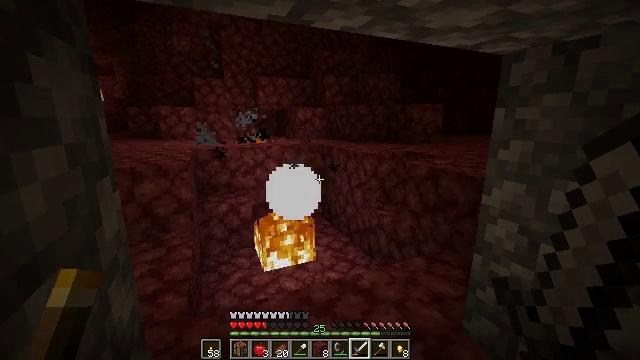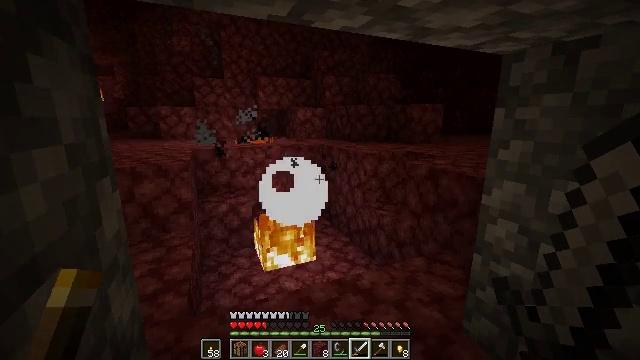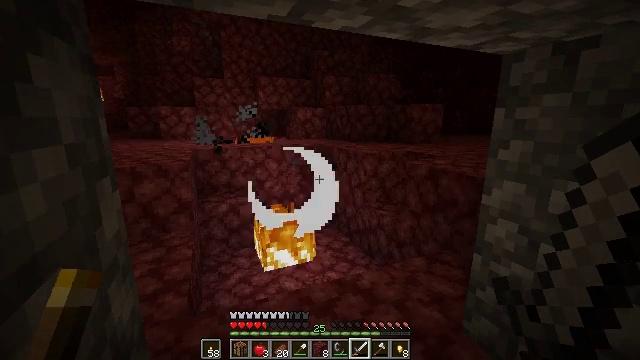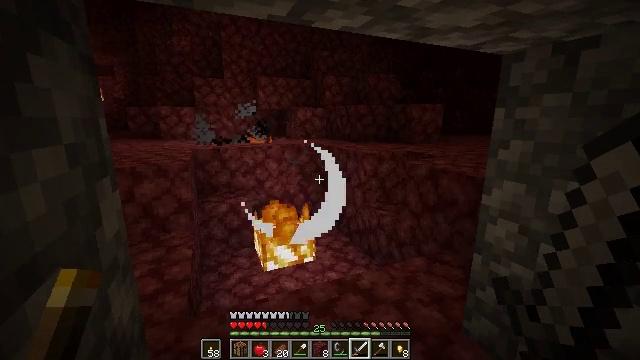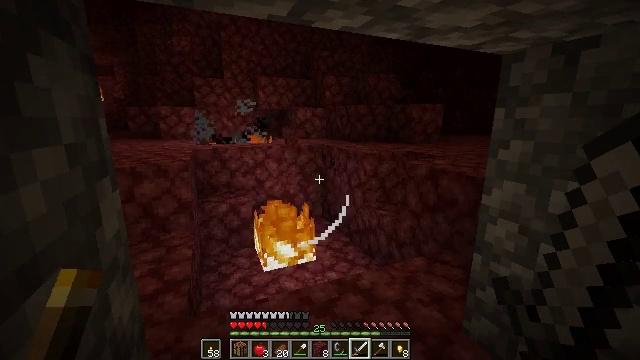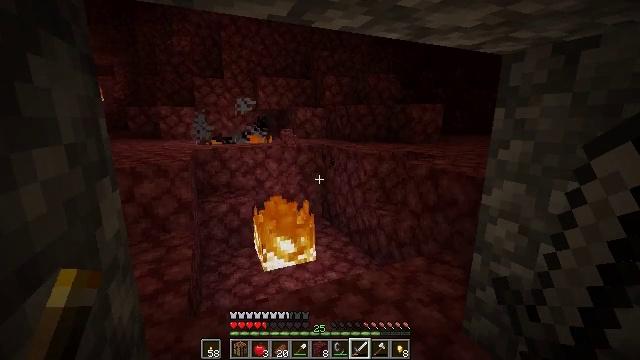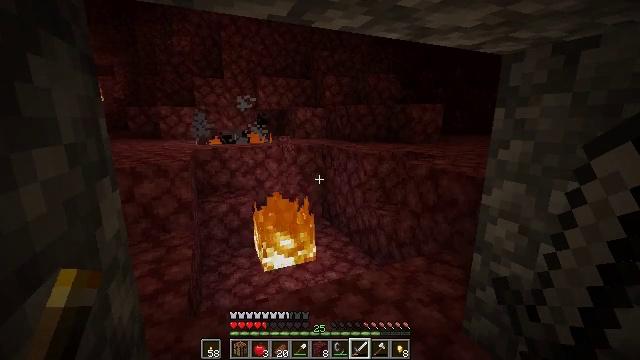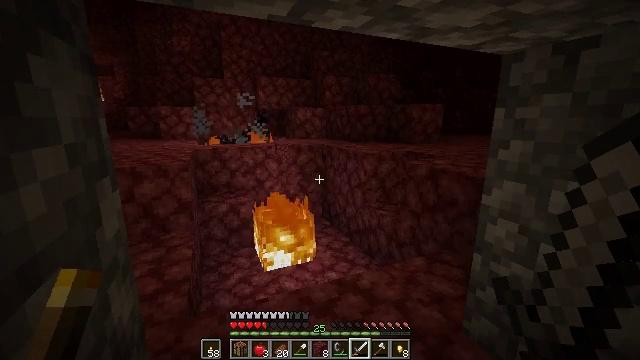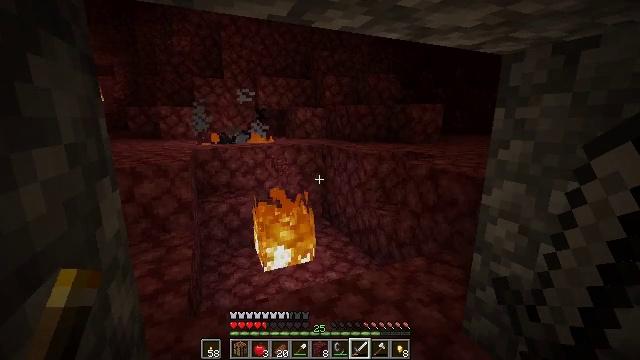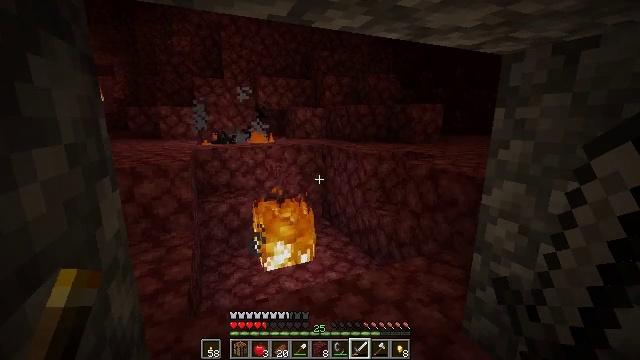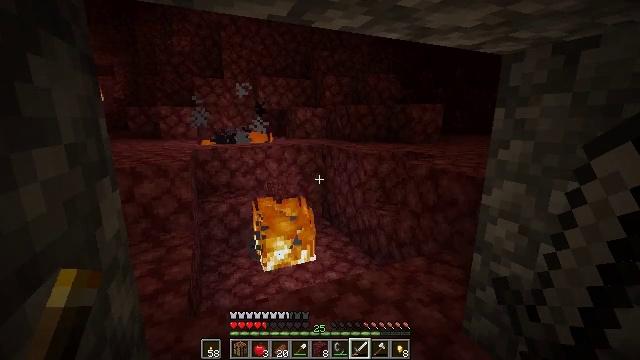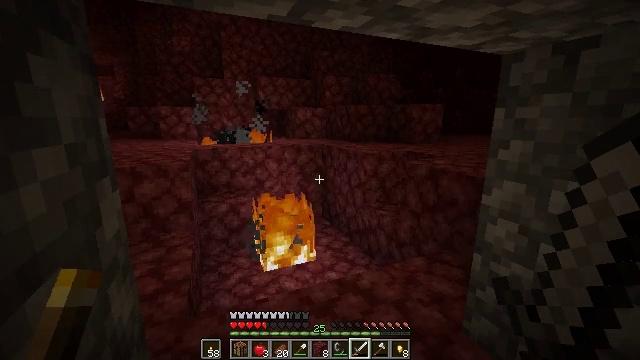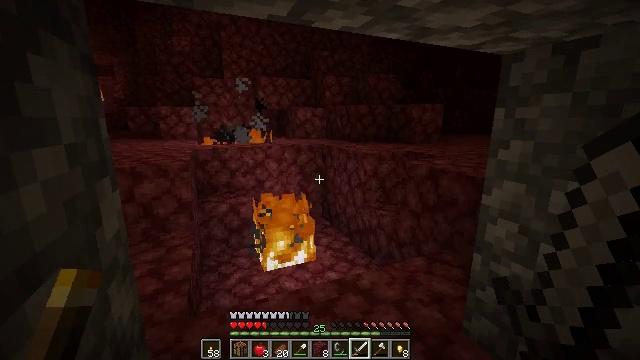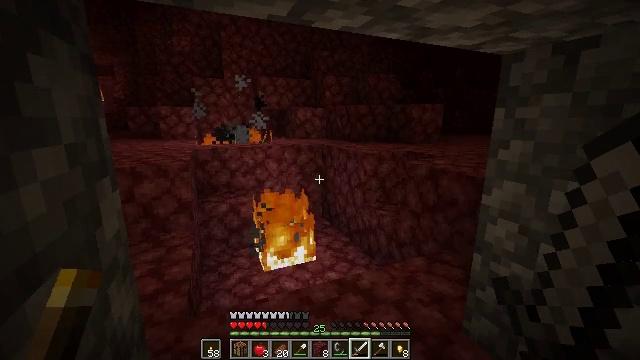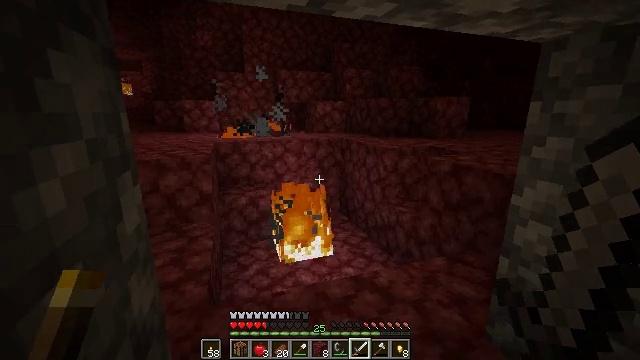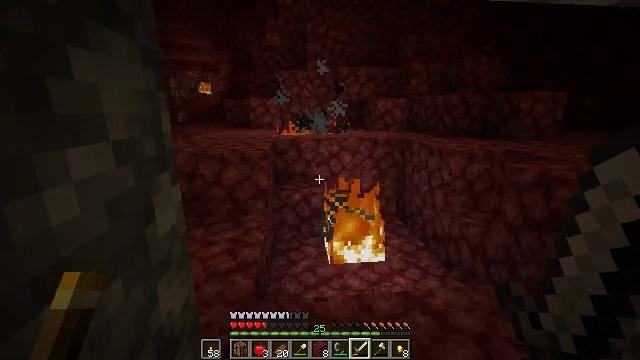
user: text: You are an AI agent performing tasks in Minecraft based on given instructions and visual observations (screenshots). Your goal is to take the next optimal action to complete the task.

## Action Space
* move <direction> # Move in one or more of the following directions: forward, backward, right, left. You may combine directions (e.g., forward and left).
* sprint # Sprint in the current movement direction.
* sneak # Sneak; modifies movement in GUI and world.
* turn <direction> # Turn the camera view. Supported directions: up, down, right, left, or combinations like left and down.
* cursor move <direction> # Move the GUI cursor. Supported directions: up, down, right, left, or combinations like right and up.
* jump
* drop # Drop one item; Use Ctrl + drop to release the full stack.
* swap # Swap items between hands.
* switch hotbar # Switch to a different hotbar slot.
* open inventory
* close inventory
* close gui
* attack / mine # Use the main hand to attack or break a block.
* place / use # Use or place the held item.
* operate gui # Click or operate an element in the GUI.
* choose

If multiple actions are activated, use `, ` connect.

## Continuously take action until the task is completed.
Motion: motion action
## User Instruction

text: Prepare materials to craft a diamond sword.
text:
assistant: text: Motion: no_op
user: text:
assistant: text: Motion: no_op
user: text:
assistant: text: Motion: no_op
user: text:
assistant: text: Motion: no_op
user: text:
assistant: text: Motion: no_op
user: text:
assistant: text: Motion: no_op
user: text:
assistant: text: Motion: no_op
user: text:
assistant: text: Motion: no_op
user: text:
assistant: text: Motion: no_op
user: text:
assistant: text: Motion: no_op
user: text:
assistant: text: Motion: no_op
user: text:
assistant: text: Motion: no_op
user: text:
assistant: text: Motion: no_op
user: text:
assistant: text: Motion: move forward, turn left and down
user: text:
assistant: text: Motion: move forward and move right, turn left
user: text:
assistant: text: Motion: move forward and move right, turn left
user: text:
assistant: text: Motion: move forward and move right, turn left
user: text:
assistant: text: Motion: move forward and move right, turn left and up
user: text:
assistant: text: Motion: move forward and move right, turn left and up
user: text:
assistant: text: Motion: move forward and move right, turn left and up
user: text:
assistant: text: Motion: move forward and move right, turn left and up
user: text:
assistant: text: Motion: move forward and move right, turn left and up
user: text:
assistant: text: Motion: move forward and move right, turn left and up
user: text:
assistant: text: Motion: move forward and move right, turn left and up
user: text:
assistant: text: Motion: move forward and move right, turn left and up
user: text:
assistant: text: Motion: move forward and move right, turn left and up
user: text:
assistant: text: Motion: turn left and up
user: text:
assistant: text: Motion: no_op
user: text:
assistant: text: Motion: no_op
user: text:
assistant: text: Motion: no_op